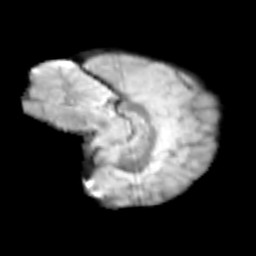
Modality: T2w
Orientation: sagittal
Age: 9
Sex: female
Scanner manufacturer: siemens
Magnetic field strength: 3 T
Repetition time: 3.8 s
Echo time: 0.07 s